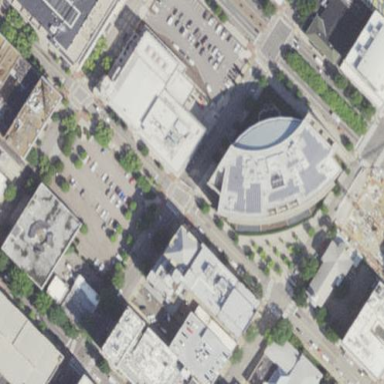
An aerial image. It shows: Courthouse building.